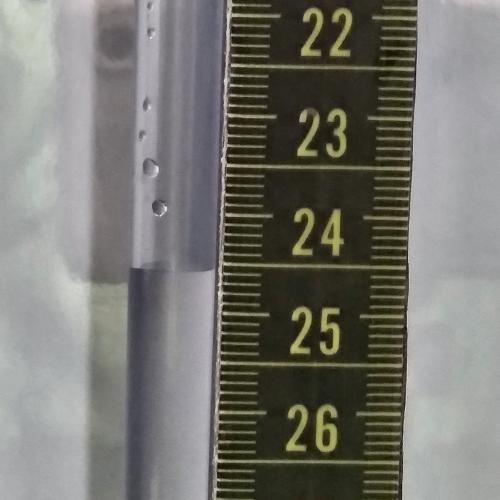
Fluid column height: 24.6 cm